Question: Assume I have a photo gallery, with a DB something like this (a rushy mockup in Word ^_^):

I've written a rest API for it. But I'm confused about how to map a certain scenario...
'''
/api/galleries - Lists all of the categories available
/api/galleries/:categoryID - Lists all of the galleries for this category
/api/galleries/:categoryID/:galleryID - Returns all of the info for a gallery
/api/galleries/:categoryID/:galleryID/images - Returns all images for a gallery
'''
Now, my question is, As it stands, I'd have to call for every single gallery.
What would you think to be best practice for doing this? Maybe and just merge the images into the results for the query? Or maybe create a separate resource called "show-all" or something? i.e. and return the info combined with the images?
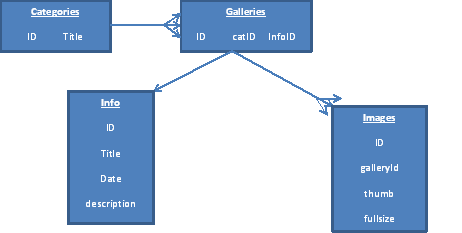
Answer: I'm by no means an expert on the topic, but to me your api seems flawed.
## What's wrong
For example this location is lying.
'''
/api/galleries - Lists all of the categories available
'''
I for one would expect that it returns a list of galleries.
'''
/api/galleries/:categoryID
'''
Here I would expect to pass the gallery id.
## What I would advice
Having a more clean api.
'''
/api/galleries // get all galleries
/api/galleries?expand=images // get all galleries with the images
/api/galleries/:id // get a specific gallery
/api/galleries/:id?expand=images // get a specific gallery with the images
/api/galleries/categories // get all galleries categories
/api/galleries/categories/:cat // get all galleries in a category
....
'''
By using a parameter the api doesn't get cluttered with all kind of options you might have. Keeping it clean and simple.
Here's a link to a really nice video about REST api design <URL>
## Also
I don't see the need for a separate 'info' table. It would make the database simpler if you added that info to your 'gallery' table.